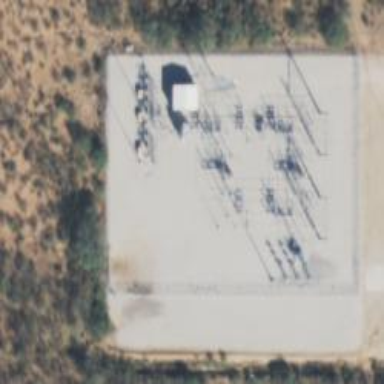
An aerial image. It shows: Switch used for power control.